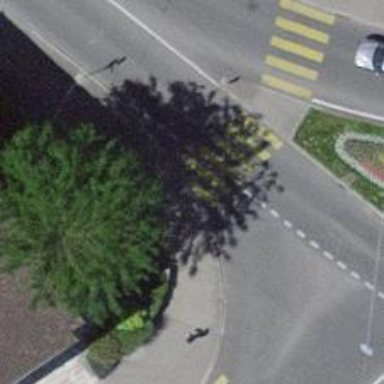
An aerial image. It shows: Kerb serving as barrier.